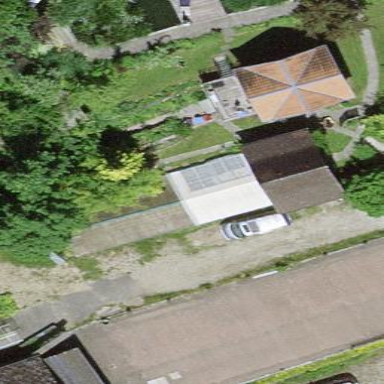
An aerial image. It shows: Shed.